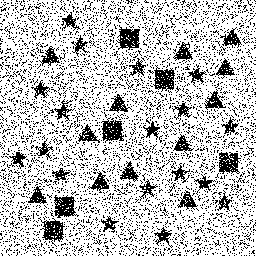
Squares: 6
Triangles: 12
Stars: 18
Total shapes: 36